Interaction volume radius: 5 \u00c5
Interaction volume height: 30 \u00c5
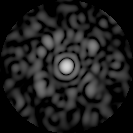
Disorder parameter: 0.7316